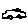
Label: car